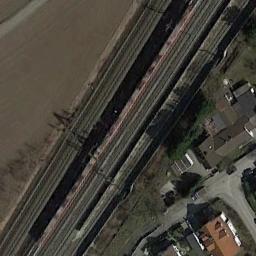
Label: railway